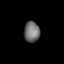
Tissue: lung
Cell type: Epithelial cells
Senescence score: 0.184
Nuclear area (px): 318
Mean DAPI intensity: 110.208